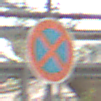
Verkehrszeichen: AbsolutesHalteverbot
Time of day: Midday
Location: Roofed (Special)
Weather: Overcast
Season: NotSpecified
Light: Natural